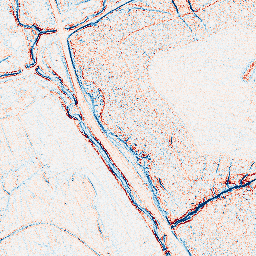
Category: edge_preserving
Decomposition family: anisotropic_diffusion
Decomposition parameters: iterations: 5
kappa: 30
gamma: 0.05
Upsampling method: quartic
Upsampling parameters: scale: 4
Upsampling scale: 4